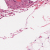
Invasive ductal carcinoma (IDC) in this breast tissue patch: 0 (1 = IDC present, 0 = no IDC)